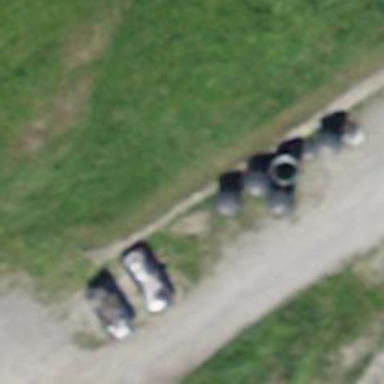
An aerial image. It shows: Recycling container for green waste and scrap metal.